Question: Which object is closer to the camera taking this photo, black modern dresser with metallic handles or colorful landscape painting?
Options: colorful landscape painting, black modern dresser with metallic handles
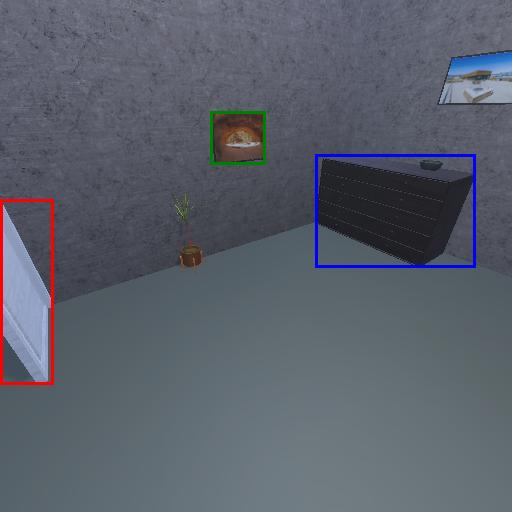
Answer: colorful landscape painting